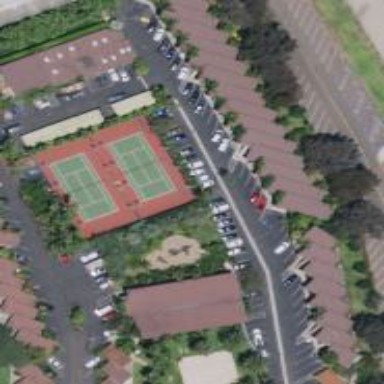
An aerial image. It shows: Tennis court on pitch.